Interaction volume radius: 5 \u00c5
Interaction volume height: 15 \u00c5
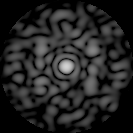
Disorder parameter: 0.7337